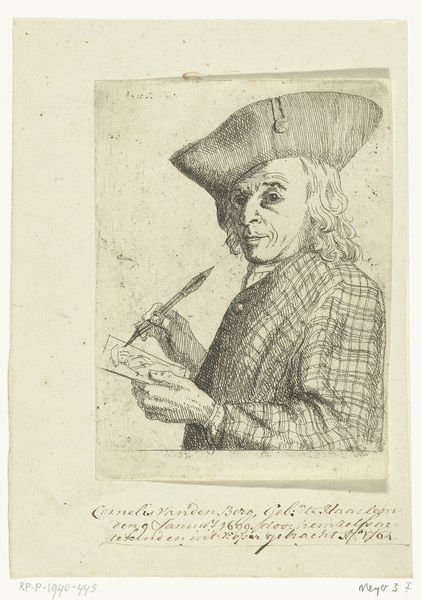
Titel: Zelfportret van Cornelis van den Berg met pen en tekening
Künstler: Cornelis van den Berg
Standort: Amsterdam
Institution: Rijksmuseum
Schlagwörter: hat, old, portrait, man, drawing, black and white, coat, sketch, curls, pen, painter, book, long hair, lithograph, paint, hatching, poster, button, washington, sepia, poet, plaid, writer, tricorne, write man hat pen paper jacquet squares, triangle hat, trigon, three-corner